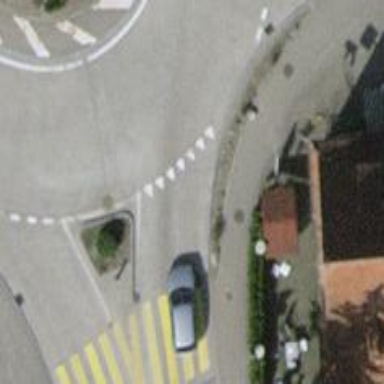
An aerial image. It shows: Road with "give way" sign.